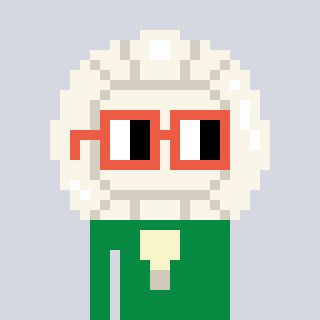
a pixel art character with square orange glasses, a volleyball-shaped head and a green-colored body on a cool background